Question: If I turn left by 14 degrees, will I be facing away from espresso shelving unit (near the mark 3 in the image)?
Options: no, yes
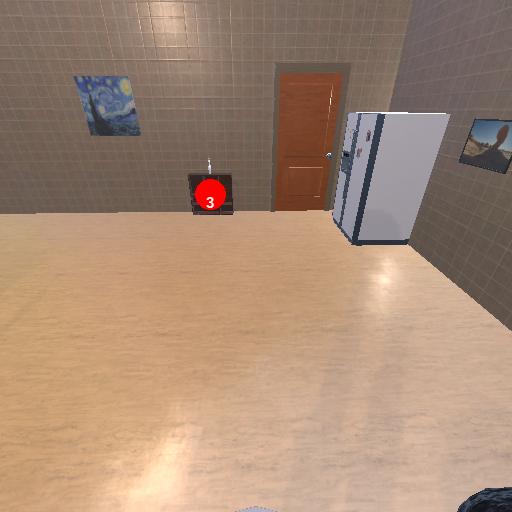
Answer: no